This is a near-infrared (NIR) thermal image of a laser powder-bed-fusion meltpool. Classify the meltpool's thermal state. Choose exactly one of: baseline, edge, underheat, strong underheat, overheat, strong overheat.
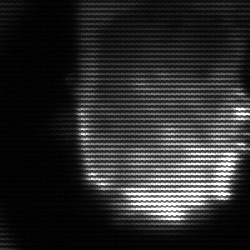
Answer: baseline